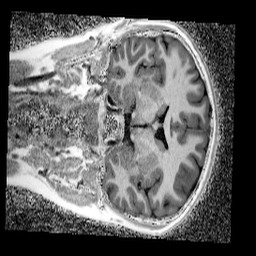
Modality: UNIT1_denoised
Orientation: coronal
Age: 12
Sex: male
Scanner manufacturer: siemens
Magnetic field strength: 3 T
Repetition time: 4 s
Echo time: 0.00299 s